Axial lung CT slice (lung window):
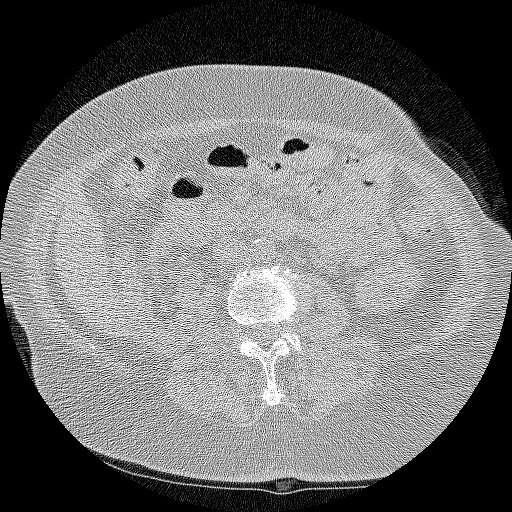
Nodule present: no